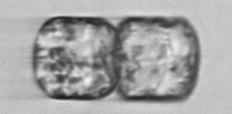
Label: Lauderia_annulata